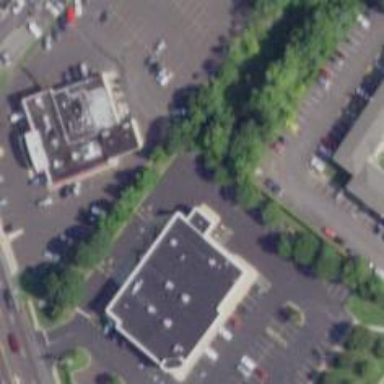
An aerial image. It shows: Building.